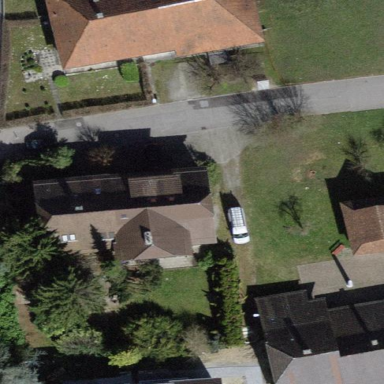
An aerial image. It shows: Building with tile roof.